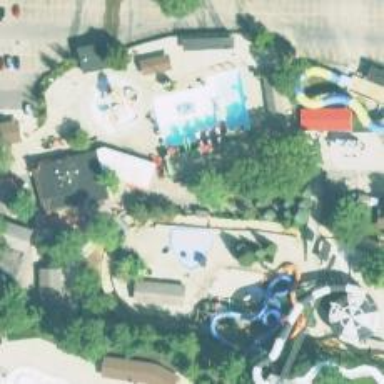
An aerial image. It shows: Water slide attraction.